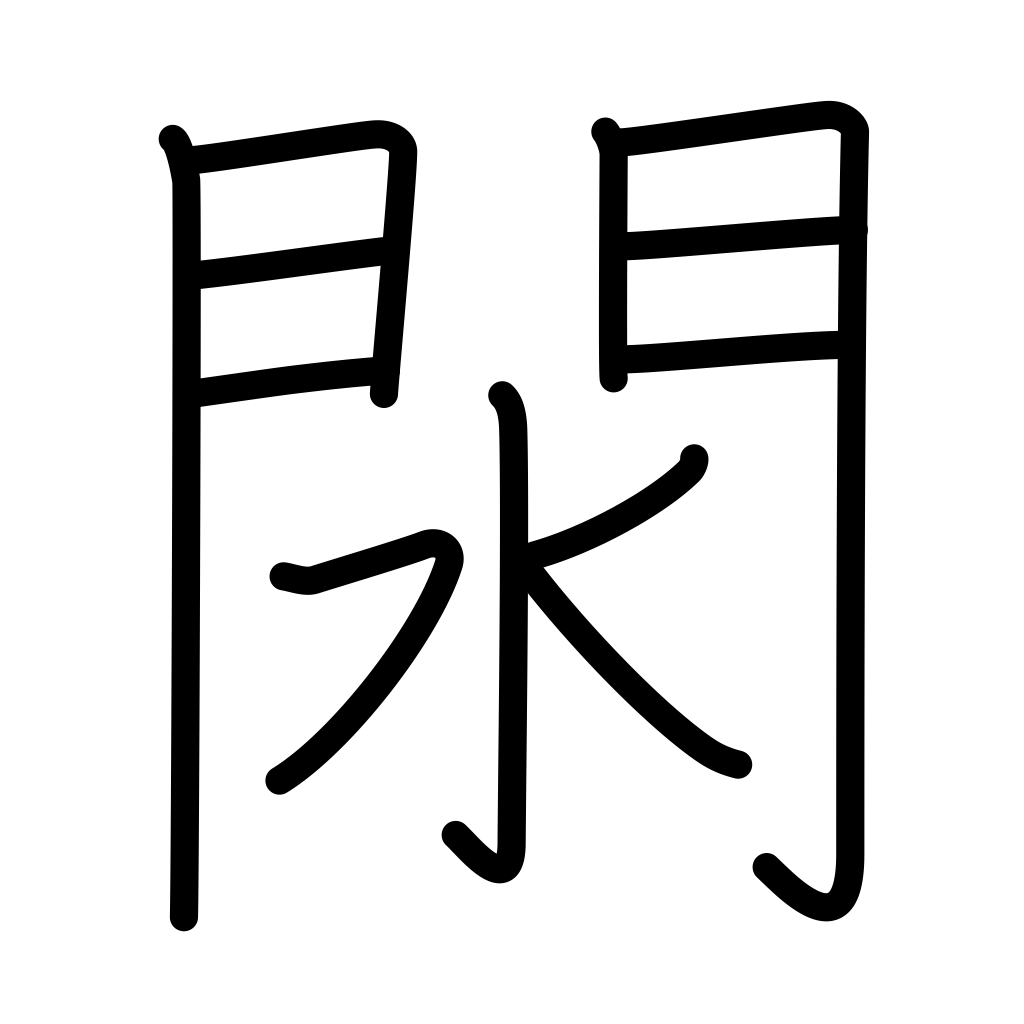
Meaning: shake while rinsing, pan for gold